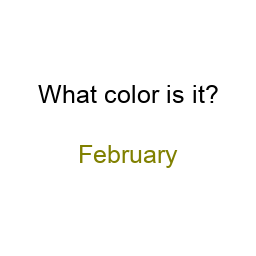
Color: olive
Background color: white
Question text color: black